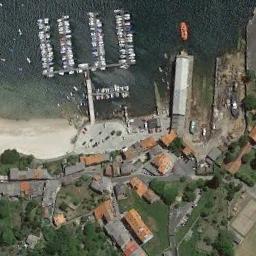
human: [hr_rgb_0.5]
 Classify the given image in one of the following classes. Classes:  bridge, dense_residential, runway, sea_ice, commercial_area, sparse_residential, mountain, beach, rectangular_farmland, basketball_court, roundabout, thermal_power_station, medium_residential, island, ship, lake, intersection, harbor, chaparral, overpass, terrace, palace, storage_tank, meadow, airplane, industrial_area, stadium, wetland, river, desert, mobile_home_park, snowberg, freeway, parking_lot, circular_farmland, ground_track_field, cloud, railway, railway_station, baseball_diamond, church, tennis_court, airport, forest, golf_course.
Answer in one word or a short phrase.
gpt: harbor